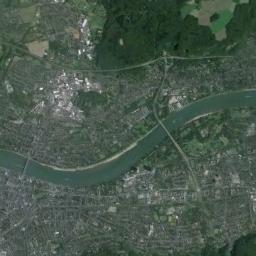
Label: river